Interaction volume radius: 5 \u00c5
Interaction volume height: 20 \u00c5
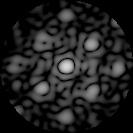
Disorder parameter: 0.4